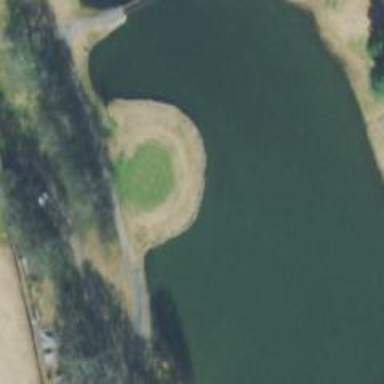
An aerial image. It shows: View of golf hole.